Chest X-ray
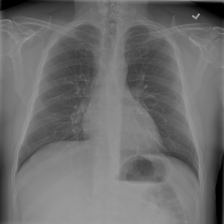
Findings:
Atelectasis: negative
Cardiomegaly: negative
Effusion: negative
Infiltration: negative
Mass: negative
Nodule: negative
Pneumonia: negative
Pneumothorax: negative
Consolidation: negative
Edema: negative
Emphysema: negative
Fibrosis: negative
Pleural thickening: negative
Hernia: negative